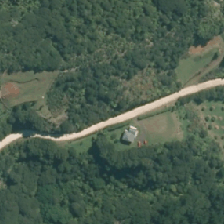
Land cover: high_producing_grassland